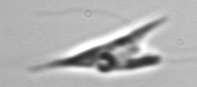
Label: Chrysochromulina_lanceolata